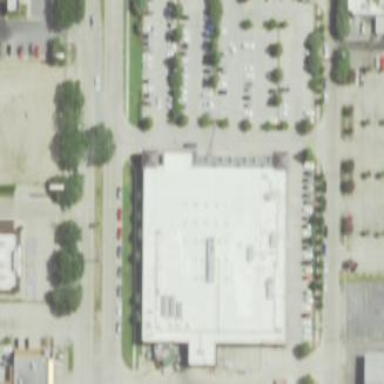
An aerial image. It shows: Retail area.